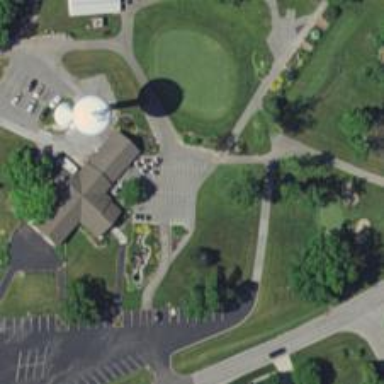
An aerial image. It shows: Path designated for golf carts.